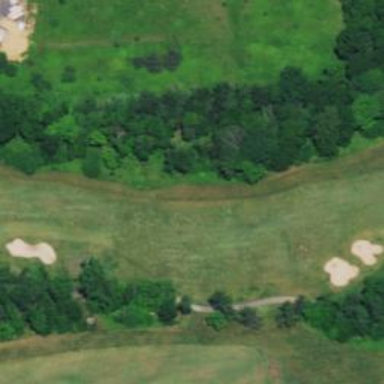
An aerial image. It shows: View of golf hole.